Question: I'm fairly new to php / mysql programming and I'm having a hard time figuring out the logic for a relational database that I'm trying to build. Here's the problem:
1. I have different leaders who will be in charge of a store anytime between 9am and 9pm.
2. A customer who has visited the store can rate their experience on a scale of 1 to 5.
I'm building a site that will allow me to store the shifts that a leader worked as seen below.

When I hit submit, the site would take the data leaderName:"George", shiftTimeArray: 11am, 1pm, 6pm (from the example in the picture) and the shiftDate and send them to an SQL database.
Later, I want to be able to get the average score for a person by sending a query to mysql, retrieving all of the scores that that leader received and averaging them together. I know the code to build the forms and to perform the search. However, I'm having a hard time coming up with the logic for the tables that will relate the data. Currently, I have a mysql table called responses that contains the following fields,
'''
leader_id
shift_date // contains the date that the leader worked
shift_time // contains the time that the leader worked
visit_date // contains the date that the survey/score was given
visit_time // contains the time that the survey/score was given
score // contains the actual score of the survey (1-5)
'''
I enter the shifts that the leader works at the beginning of the week and then enter the survey scores in as they come in during the week.
What mysql tables and fields should I create to relate this data so that I can query a leader's name and get the average score from all of their surveys?
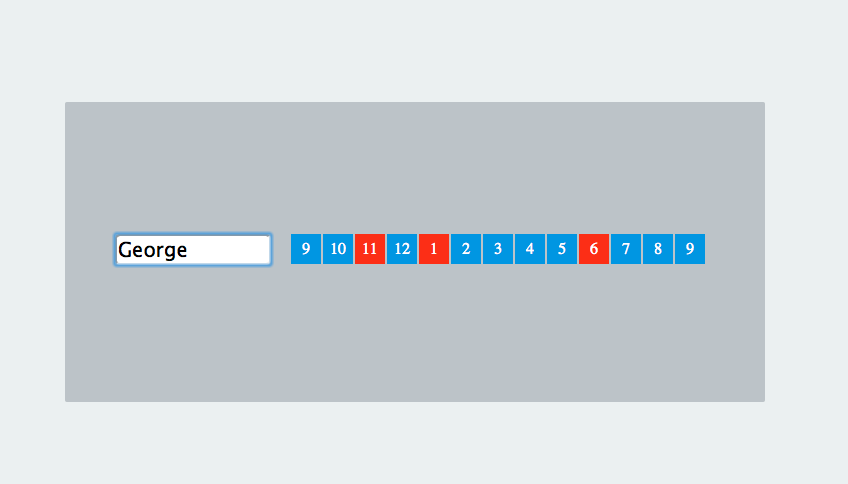
Answer: You want tables like:
'''
Leader (leader_id, name, etc)
Shift (leader_id, shift_date, shift_time)
SurveyResult (visit_date, visit_time, score)
'''
Note: omitted the surrogate primary keys for Shift and SurveyResult that I would probably include.
To query you join shifts and surveys group on leader and taking the average then jon that back to leader for a name.
The query might be something like (but I haven;t actually built it in MySQL to verify syntax)
'''
SELECT name
,AverageScore
FROM Leader a
INNER JOIN (
SELECT leader_id
, AVG(score) AverageScore
FROM Shift
INNER JOIN
SurveyResult ON shift_date = visit_date
AND shift_time = visit_time --depends on how you are recording time what this really needs to be
GROUP BY leader ID
) b ON a.leader_id = b.leader_id
'''